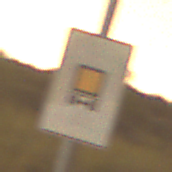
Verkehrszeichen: KennzeichnungspflichtigeFahrzeugeGefaehrlicheGueterOhnePfeilsymbol
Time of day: Night
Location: Outdoor (Nature)
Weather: Clear
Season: NotSpecified
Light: Natural